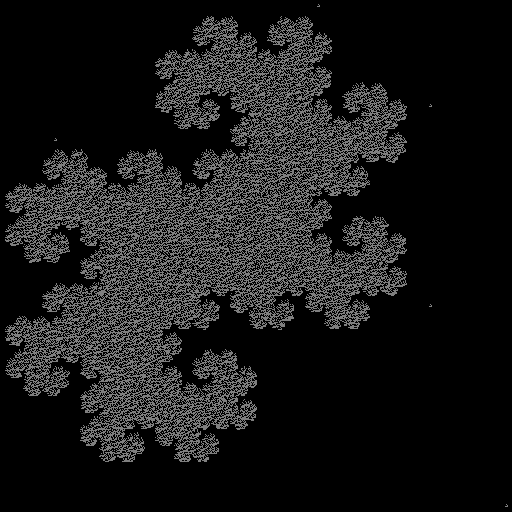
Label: dragon_curve